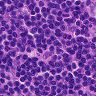
Metastatic tissue present: no